Field crop: maize
Growth stage: 2
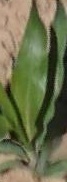
Species: maize